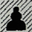
Piece: bP